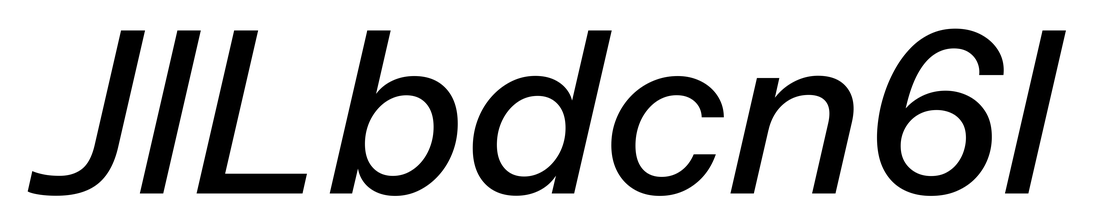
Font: InstrumentSans-Italic_Medium_Italic